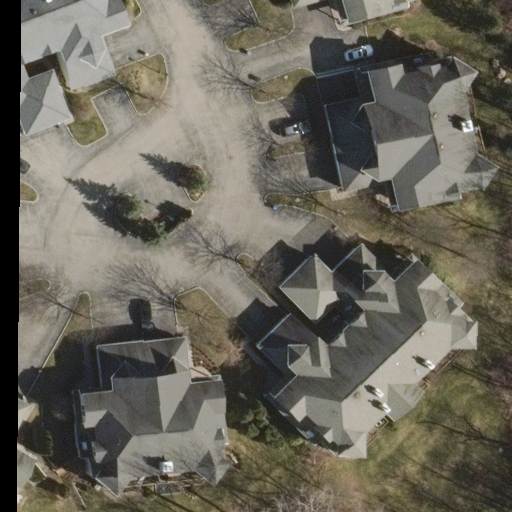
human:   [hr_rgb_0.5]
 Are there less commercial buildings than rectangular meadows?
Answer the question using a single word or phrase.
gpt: no

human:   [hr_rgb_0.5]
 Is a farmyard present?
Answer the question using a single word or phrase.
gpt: no

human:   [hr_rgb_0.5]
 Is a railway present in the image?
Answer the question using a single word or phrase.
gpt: no

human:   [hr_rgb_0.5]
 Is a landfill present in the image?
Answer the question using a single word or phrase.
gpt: no

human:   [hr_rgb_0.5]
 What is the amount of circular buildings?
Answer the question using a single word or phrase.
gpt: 0

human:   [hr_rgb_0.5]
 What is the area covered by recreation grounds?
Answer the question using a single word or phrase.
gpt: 0m2

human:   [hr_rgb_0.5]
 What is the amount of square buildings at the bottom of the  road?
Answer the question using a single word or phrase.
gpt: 0

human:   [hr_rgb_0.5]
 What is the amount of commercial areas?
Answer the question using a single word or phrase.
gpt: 0

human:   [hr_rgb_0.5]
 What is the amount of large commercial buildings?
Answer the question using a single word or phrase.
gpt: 0

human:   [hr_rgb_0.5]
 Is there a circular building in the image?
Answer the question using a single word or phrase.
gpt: no

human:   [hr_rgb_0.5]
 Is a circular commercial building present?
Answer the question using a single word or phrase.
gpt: no

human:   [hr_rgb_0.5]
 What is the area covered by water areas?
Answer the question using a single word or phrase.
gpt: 0m2

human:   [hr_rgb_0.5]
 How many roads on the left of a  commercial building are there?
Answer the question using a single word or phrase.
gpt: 0

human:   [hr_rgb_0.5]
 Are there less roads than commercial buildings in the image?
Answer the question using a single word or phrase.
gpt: no

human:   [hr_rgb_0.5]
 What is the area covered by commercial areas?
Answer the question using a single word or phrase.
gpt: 0m2

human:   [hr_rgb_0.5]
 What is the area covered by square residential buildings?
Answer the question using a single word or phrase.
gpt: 0m2

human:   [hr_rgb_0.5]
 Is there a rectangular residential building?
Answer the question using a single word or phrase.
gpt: no

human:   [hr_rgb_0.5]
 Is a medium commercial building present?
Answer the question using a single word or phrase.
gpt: no

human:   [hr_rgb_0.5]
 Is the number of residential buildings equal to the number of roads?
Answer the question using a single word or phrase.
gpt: no

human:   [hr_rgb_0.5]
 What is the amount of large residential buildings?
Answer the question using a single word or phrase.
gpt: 3

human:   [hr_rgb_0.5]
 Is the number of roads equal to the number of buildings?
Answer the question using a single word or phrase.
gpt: no

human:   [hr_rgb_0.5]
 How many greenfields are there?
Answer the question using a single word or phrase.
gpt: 0

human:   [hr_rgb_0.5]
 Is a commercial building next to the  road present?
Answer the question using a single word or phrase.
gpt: no

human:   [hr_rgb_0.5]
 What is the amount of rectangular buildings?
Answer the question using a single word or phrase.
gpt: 0

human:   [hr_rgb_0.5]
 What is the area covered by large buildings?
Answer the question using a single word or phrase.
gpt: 2412m2

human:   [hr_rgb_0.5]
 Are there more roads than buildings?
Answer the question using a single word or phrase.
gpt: no

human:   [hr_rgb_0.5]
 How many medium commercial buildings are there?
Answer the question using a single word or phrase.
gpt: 0

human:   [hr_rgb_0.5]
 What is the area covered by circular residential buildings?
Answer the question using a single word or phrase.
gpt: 0m2

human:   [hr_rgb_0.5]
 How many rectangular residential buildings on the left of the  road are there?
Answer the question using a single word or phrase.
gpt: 0

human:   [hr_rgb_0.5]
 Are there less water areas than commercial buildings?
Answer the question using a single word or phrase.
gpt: no

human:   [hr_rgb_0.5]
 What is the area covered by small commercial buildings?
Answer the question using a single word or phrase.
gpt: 0m2

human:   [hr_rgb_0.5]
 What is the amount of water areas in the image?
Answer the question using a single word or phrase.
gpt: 0

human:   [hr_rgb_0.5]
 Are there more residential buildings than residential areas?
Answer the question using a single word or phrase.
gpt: yes

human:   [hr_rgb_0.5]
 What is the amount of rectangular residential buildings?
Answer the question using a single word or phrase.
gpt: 0

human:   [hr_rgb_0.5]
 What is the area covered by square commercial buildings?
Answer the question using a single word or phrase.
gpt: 0m2

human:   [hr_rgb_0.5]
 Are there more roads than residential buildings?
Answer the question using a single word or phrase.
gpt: no